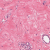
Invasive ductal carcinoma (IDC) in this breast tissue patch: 0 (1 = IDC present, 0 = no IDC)